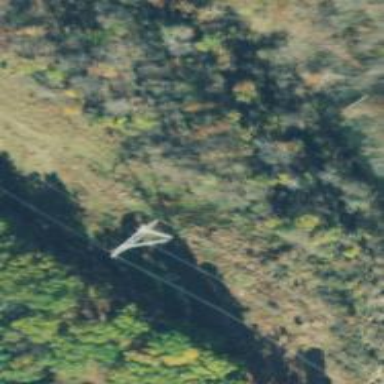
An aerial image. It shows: Lattice structure tower used for power distribution.